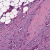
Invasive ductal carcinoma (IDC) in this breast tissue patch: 0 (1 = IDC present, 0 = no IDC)